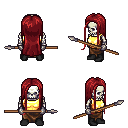
a pixel art fantasy rpg character, male body template, skeleton, gold chest armor, robe skirt, brunette extra-long hairstyle, metal gloves, black shoes, spear, four views (front, back, left, right), 2x2 character sprite sheet, small pixel art, hard edges, no anti-aliasing